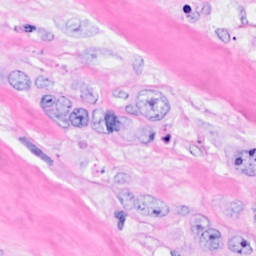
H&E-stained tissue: Breast